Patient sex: M
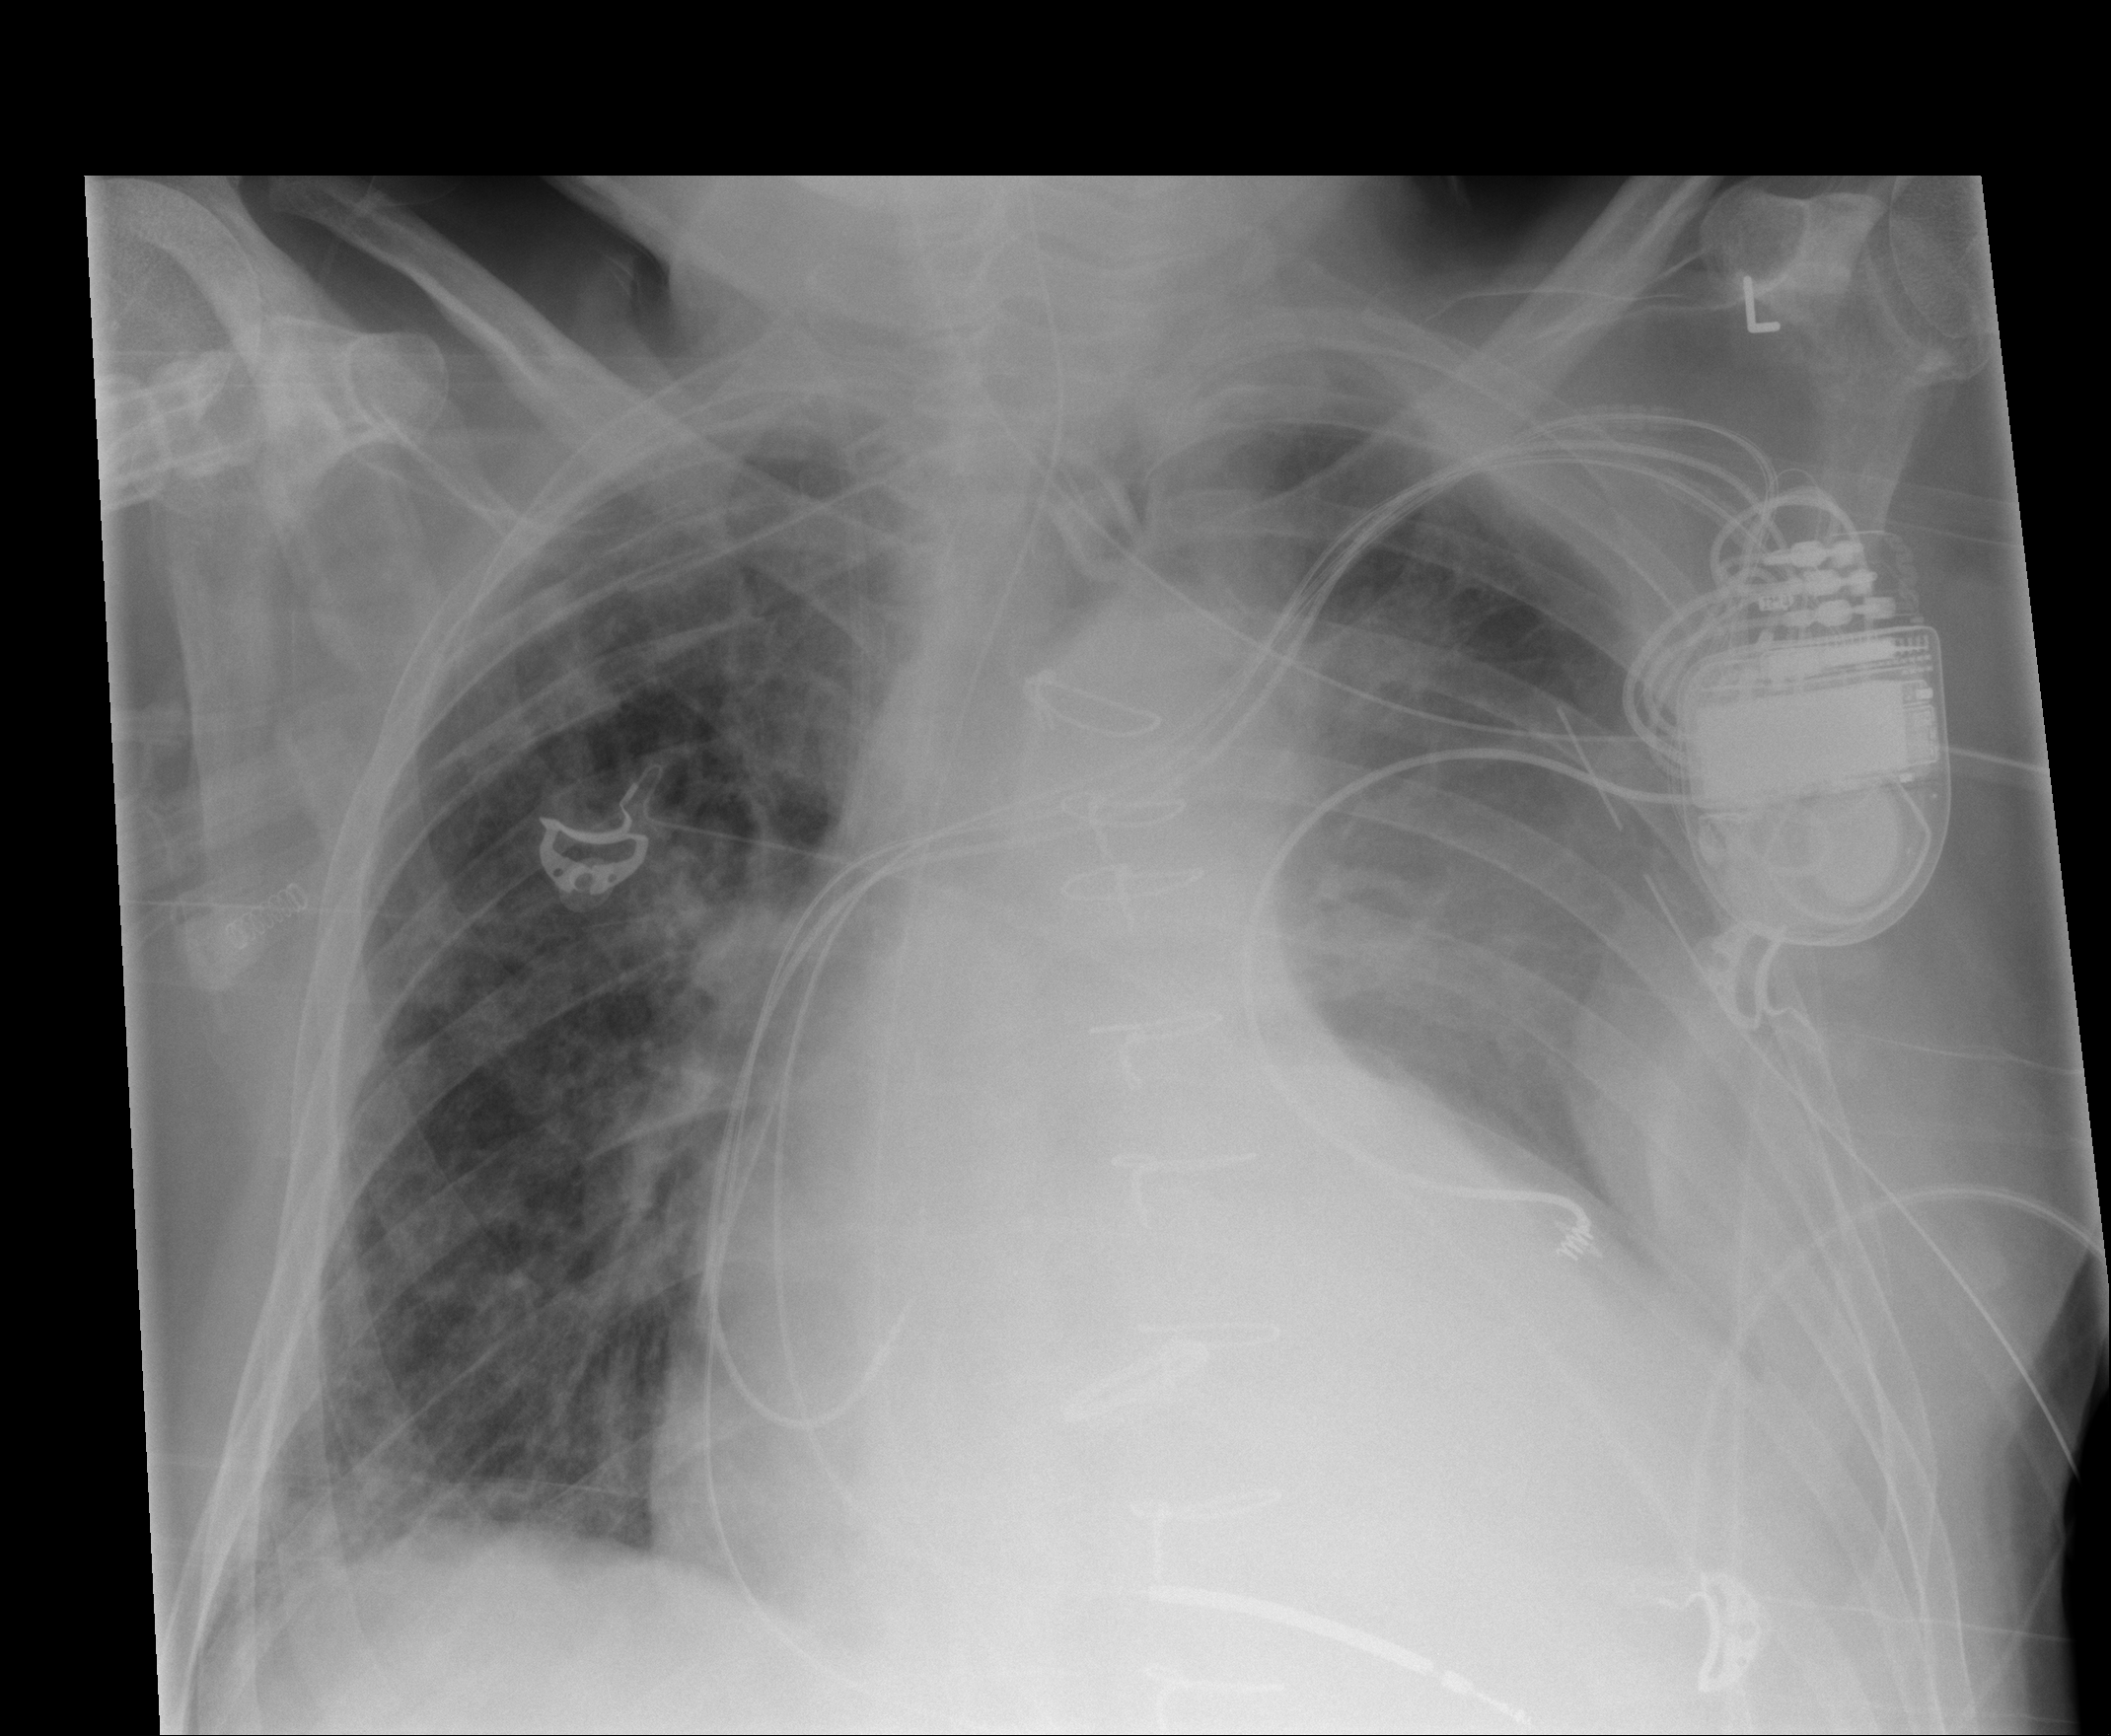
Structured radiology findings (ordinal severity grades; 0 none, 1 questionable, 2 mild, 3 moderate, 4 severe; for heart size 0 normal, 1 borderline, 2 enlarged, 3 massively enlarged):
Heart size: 2
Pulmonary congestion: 3
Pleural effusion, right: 2
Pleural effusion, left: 3
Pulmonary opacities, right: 3
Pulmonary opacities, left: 0
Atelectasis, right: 3
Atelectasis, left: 2